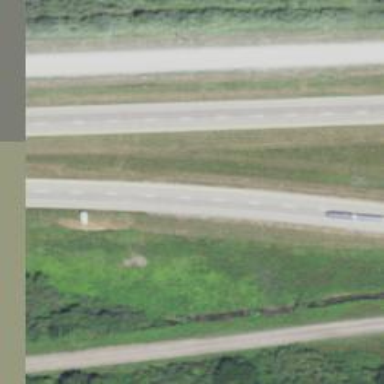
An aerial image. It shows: This image shows trunk highway that functions as expressway.